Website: home-depot
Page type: cross-sells
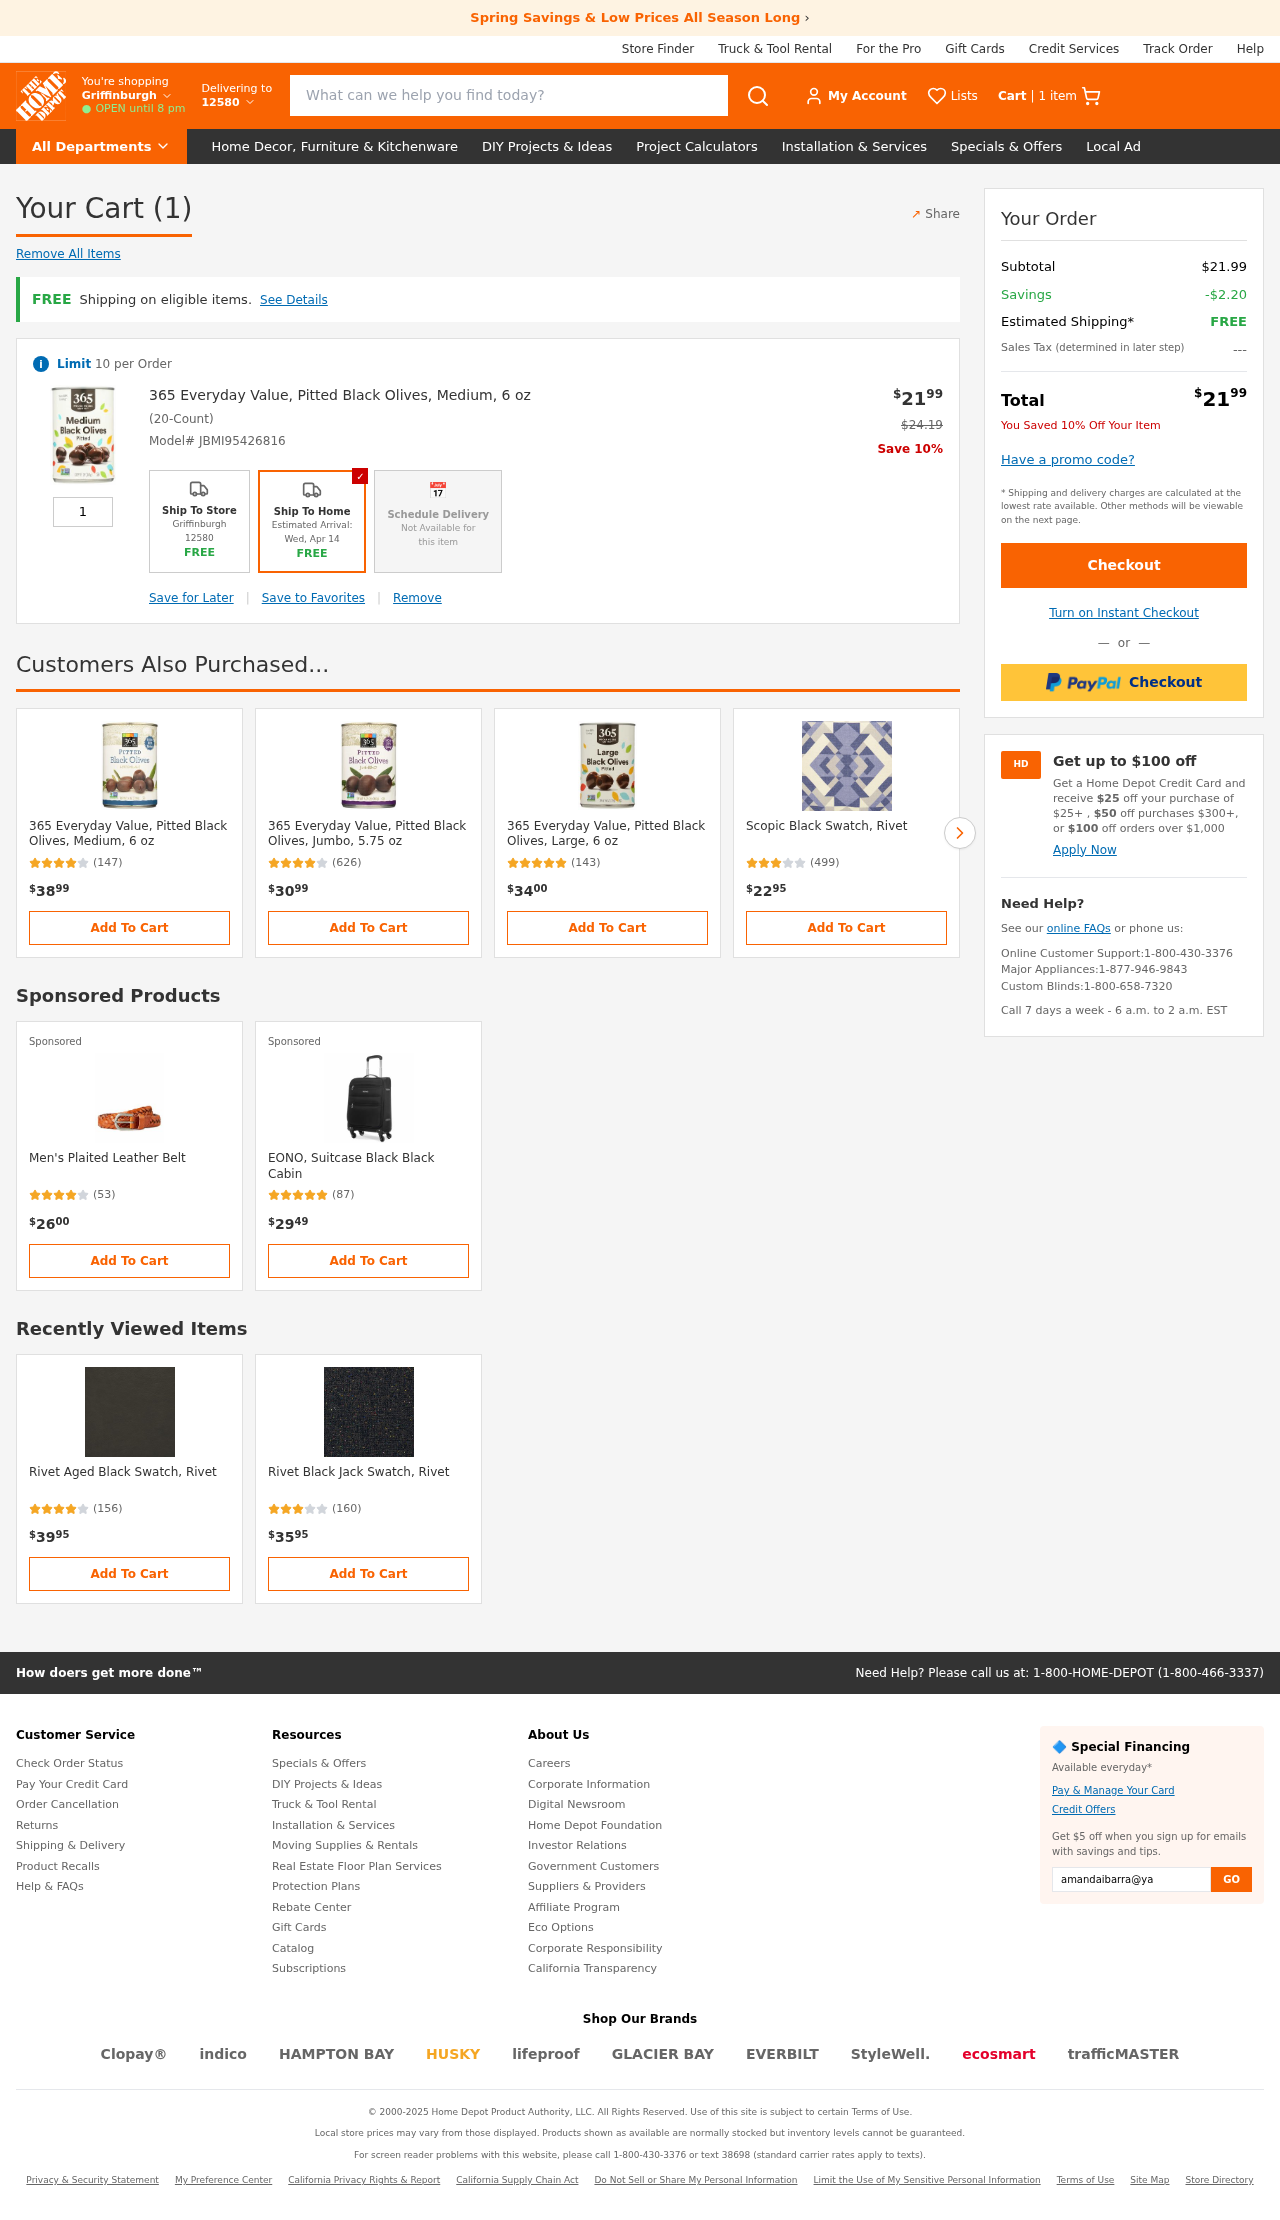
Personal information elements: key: PII_LOCATION1_CITY
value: Griffinburgh
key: PII_POSTCODE
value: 12580
Product elements: key: PRODUCT1_NAME
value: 365 Everyday Value, Pitted Black Olives, Medium, 6 oz
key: PRODUCT1_PRICE
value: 21.99
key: PRODUCT1_QUANTITY
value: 1
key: PRODUCT1_ORIGINAL_PRICE
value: $24.19
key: PRODUCT2_NAME
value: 365 Everyday Value, Pitted Black Olives, Medium, 6 oz
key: PRODUCT2_NUM_RATINGS
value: (147)
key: PRODUCT2_PRICE
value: $3899
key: PRODUCT3_NAME
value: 365 Everyday Value, Pitted Black Olives, Jumbo, 5.75 oz
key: PRODUCT3_NUM_RATINGS
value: (626)
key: PRODUCT3_PRICE
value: $3099
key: PRODUCT4_NAME
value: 365 Everyday Value, Pitted Black Olives, Large, 6 oz
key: PRODUCT4_NUM_RATINGS
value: (143)
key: PRODUCT4_PRICE
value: $3400
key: PRODUCT5_NAME
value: Scopic Black Swatch, Rivet
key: PRODUCT5_NUM_RATINGS
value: (499)
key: PRODUCT5_PRICE
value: $2295
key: PRODUCT6_NAME
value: Men's Plaited Leather Belt
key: PRODUCT6_NUM_RATINGS
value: (53)
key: PRODUCT6_PRICE
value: $2600
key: PRODUCT7_NAME
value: EONO, Suitcase Black Black Cabin
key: PRODUCT7_NUM_RATINGS
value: (87)
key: PRODUCT7_PRICE
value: $2949
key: PRODUCT8_NAME
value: Rivet Aged Black Swatch, Rivet
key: PRODUCT8_NUM_RATINGS
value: (156)
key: PRODUCT8_PRICE
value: $3995
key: PRODUCT9_NAME
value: Rivet Black Jack Swatch, Rivet
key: PRODUCT9_NUM_RATINGS
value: (160)
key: PRODUCT9_PRICE
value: $3595
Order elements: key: ORDER_NUM_ITEMS
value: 1 item
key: ORDER_NUM_ITEMS
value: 1
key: ORDER_SKU
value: Model# JBMI95426816
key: ORDER_SUBTOTAL
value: $21.99
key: ORDER_SAVINGS
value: -$2.20
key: ORDER_TOTAL
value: $2199
Search elements: key: HEADER_SEARCH
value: What can we help you find today?